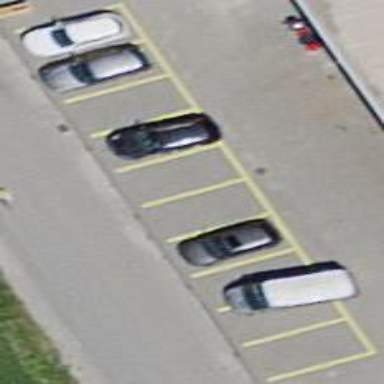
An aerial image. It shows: Street-side parking area.